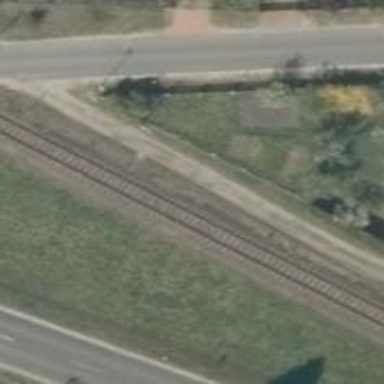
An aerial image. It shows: Railway signal.